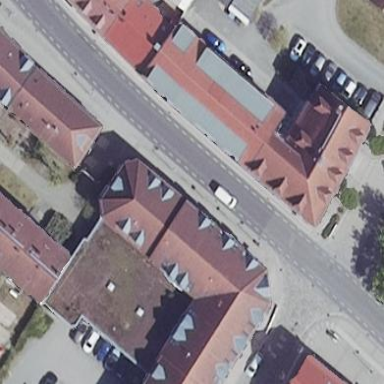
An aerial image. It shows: Civic building that serves as town hall.